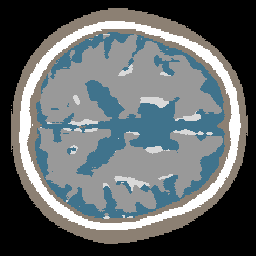
Label: no_lesion